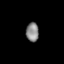
Tissue: skin
Cell type: Epithelial cells
Senescence score: 0.2442
Nuclear area (px): 237
Mean DAPI intensity: 135.059